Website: lowes
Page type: review-order
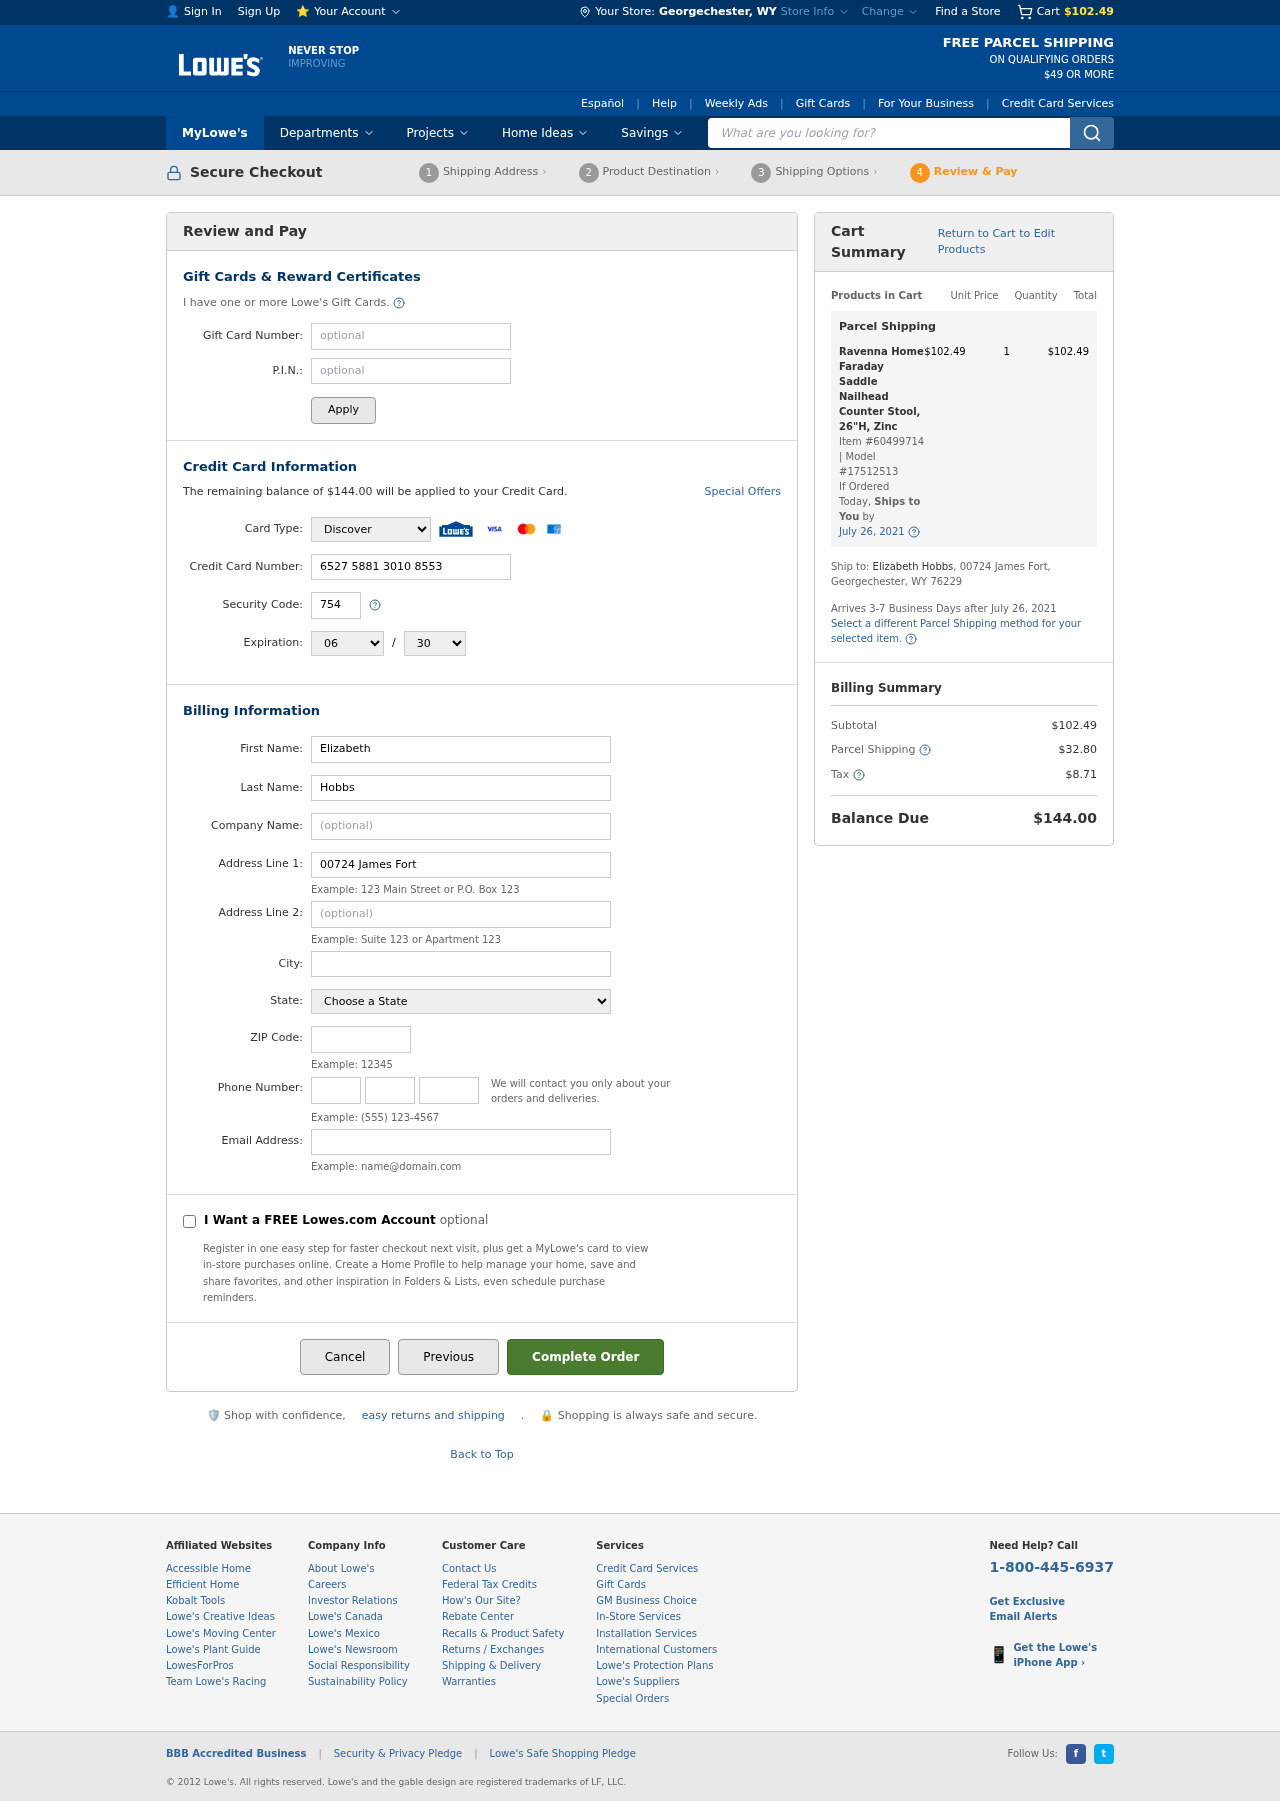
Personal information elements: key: PII_CARD_CVV
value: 754
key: PII_CARD_EXPIRY_MONTH
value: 06
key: PII_CARD_EXPIRY_YEAR
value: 30
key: PII_CARD_NUMBER
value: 6527 5881 3010 8553
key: PII_CARD_TYPE
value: Discover
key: PII_CITY
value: Georgechester
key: PII_CITY_STATE
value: Georgechester, WY
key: PII_EMAIL
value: elizabeth_hobbs@gmail.com
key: PII_FIRSTNAME
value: Elizabeth
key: PII_LASTNAME
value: Hobbs
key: PII_PHONE_AREA
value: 283
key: PII_PHONE_PREFIX
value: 618
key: PII_PHONE_SUFFIX
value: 6118
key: PII_POSTCODE
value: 76229
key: PII_STATE
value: Wyoming
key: PII_STREET
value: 00724 James Fort
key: PII_STREET2
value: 00724 James Fort
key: PII_FULLNAME2
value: Elizabeth Hobbs
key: PII_STATE_ABBR
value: WY
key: PII_POSTCODE_FULL
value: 76229
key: PII_CITY_STATE_ZIP
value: Georgechester, WY 76229
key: PII_POSTCODE_NUMERIC
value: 76229
Product elements: key: PRODUCT1_NAME
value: Ravenna Home Faraday Saddle Nailhead Counter Stool, 26"H, Zinc
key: PRODUCT1_PRICE
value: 102.49
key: PRODUCT1_QUANTITY
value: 1
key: PRODUCT1_ITEM_NUMBER
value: Item #60499714
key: PRODUCT1_MODEL_NUMBER
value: Model #17512513
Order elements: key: ORDER_SUBTOTAL
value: $102.49
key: ORDER_BALANCE_DUE
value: $144.00
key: ORDER_SHIPPING_DATE
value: July 26, 2021
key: ORDER_ITEM_TOTAL
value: $102.49
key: ORDER_SHIPPING_DATE2
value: July 26, 2021
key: ORDER_SHIPPING_COST
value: $32.80
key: ORDER_TAX
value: $8.71
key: ORDER_TOTAL
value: $144.00
Search elements: key: HEADER_SEARCH
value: What are you looking for?